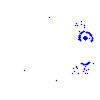
Particle: proton